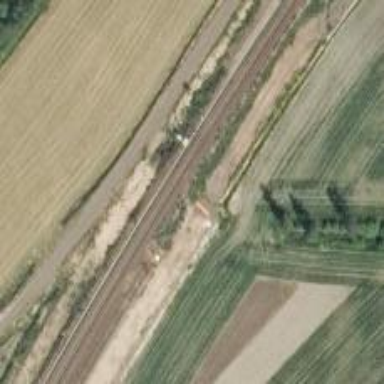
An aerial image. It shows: Railway signal.